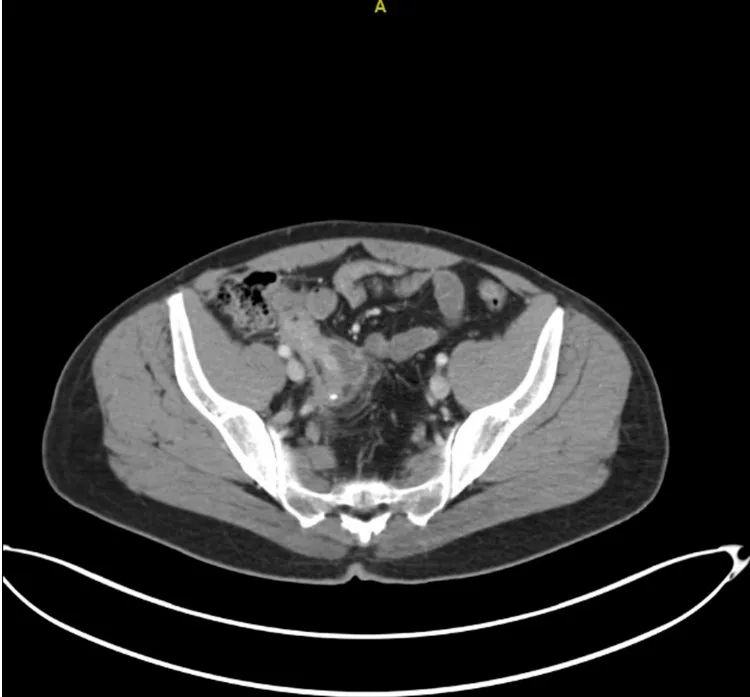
Perforated appendicitis with associated 4.5 cm abscess and surrounding fat stranding and inflammation.
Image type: radiology (ct)